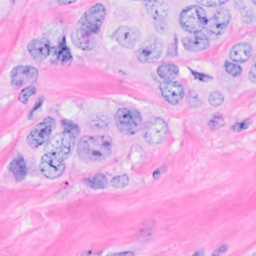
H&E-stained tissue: Breast